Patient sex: M
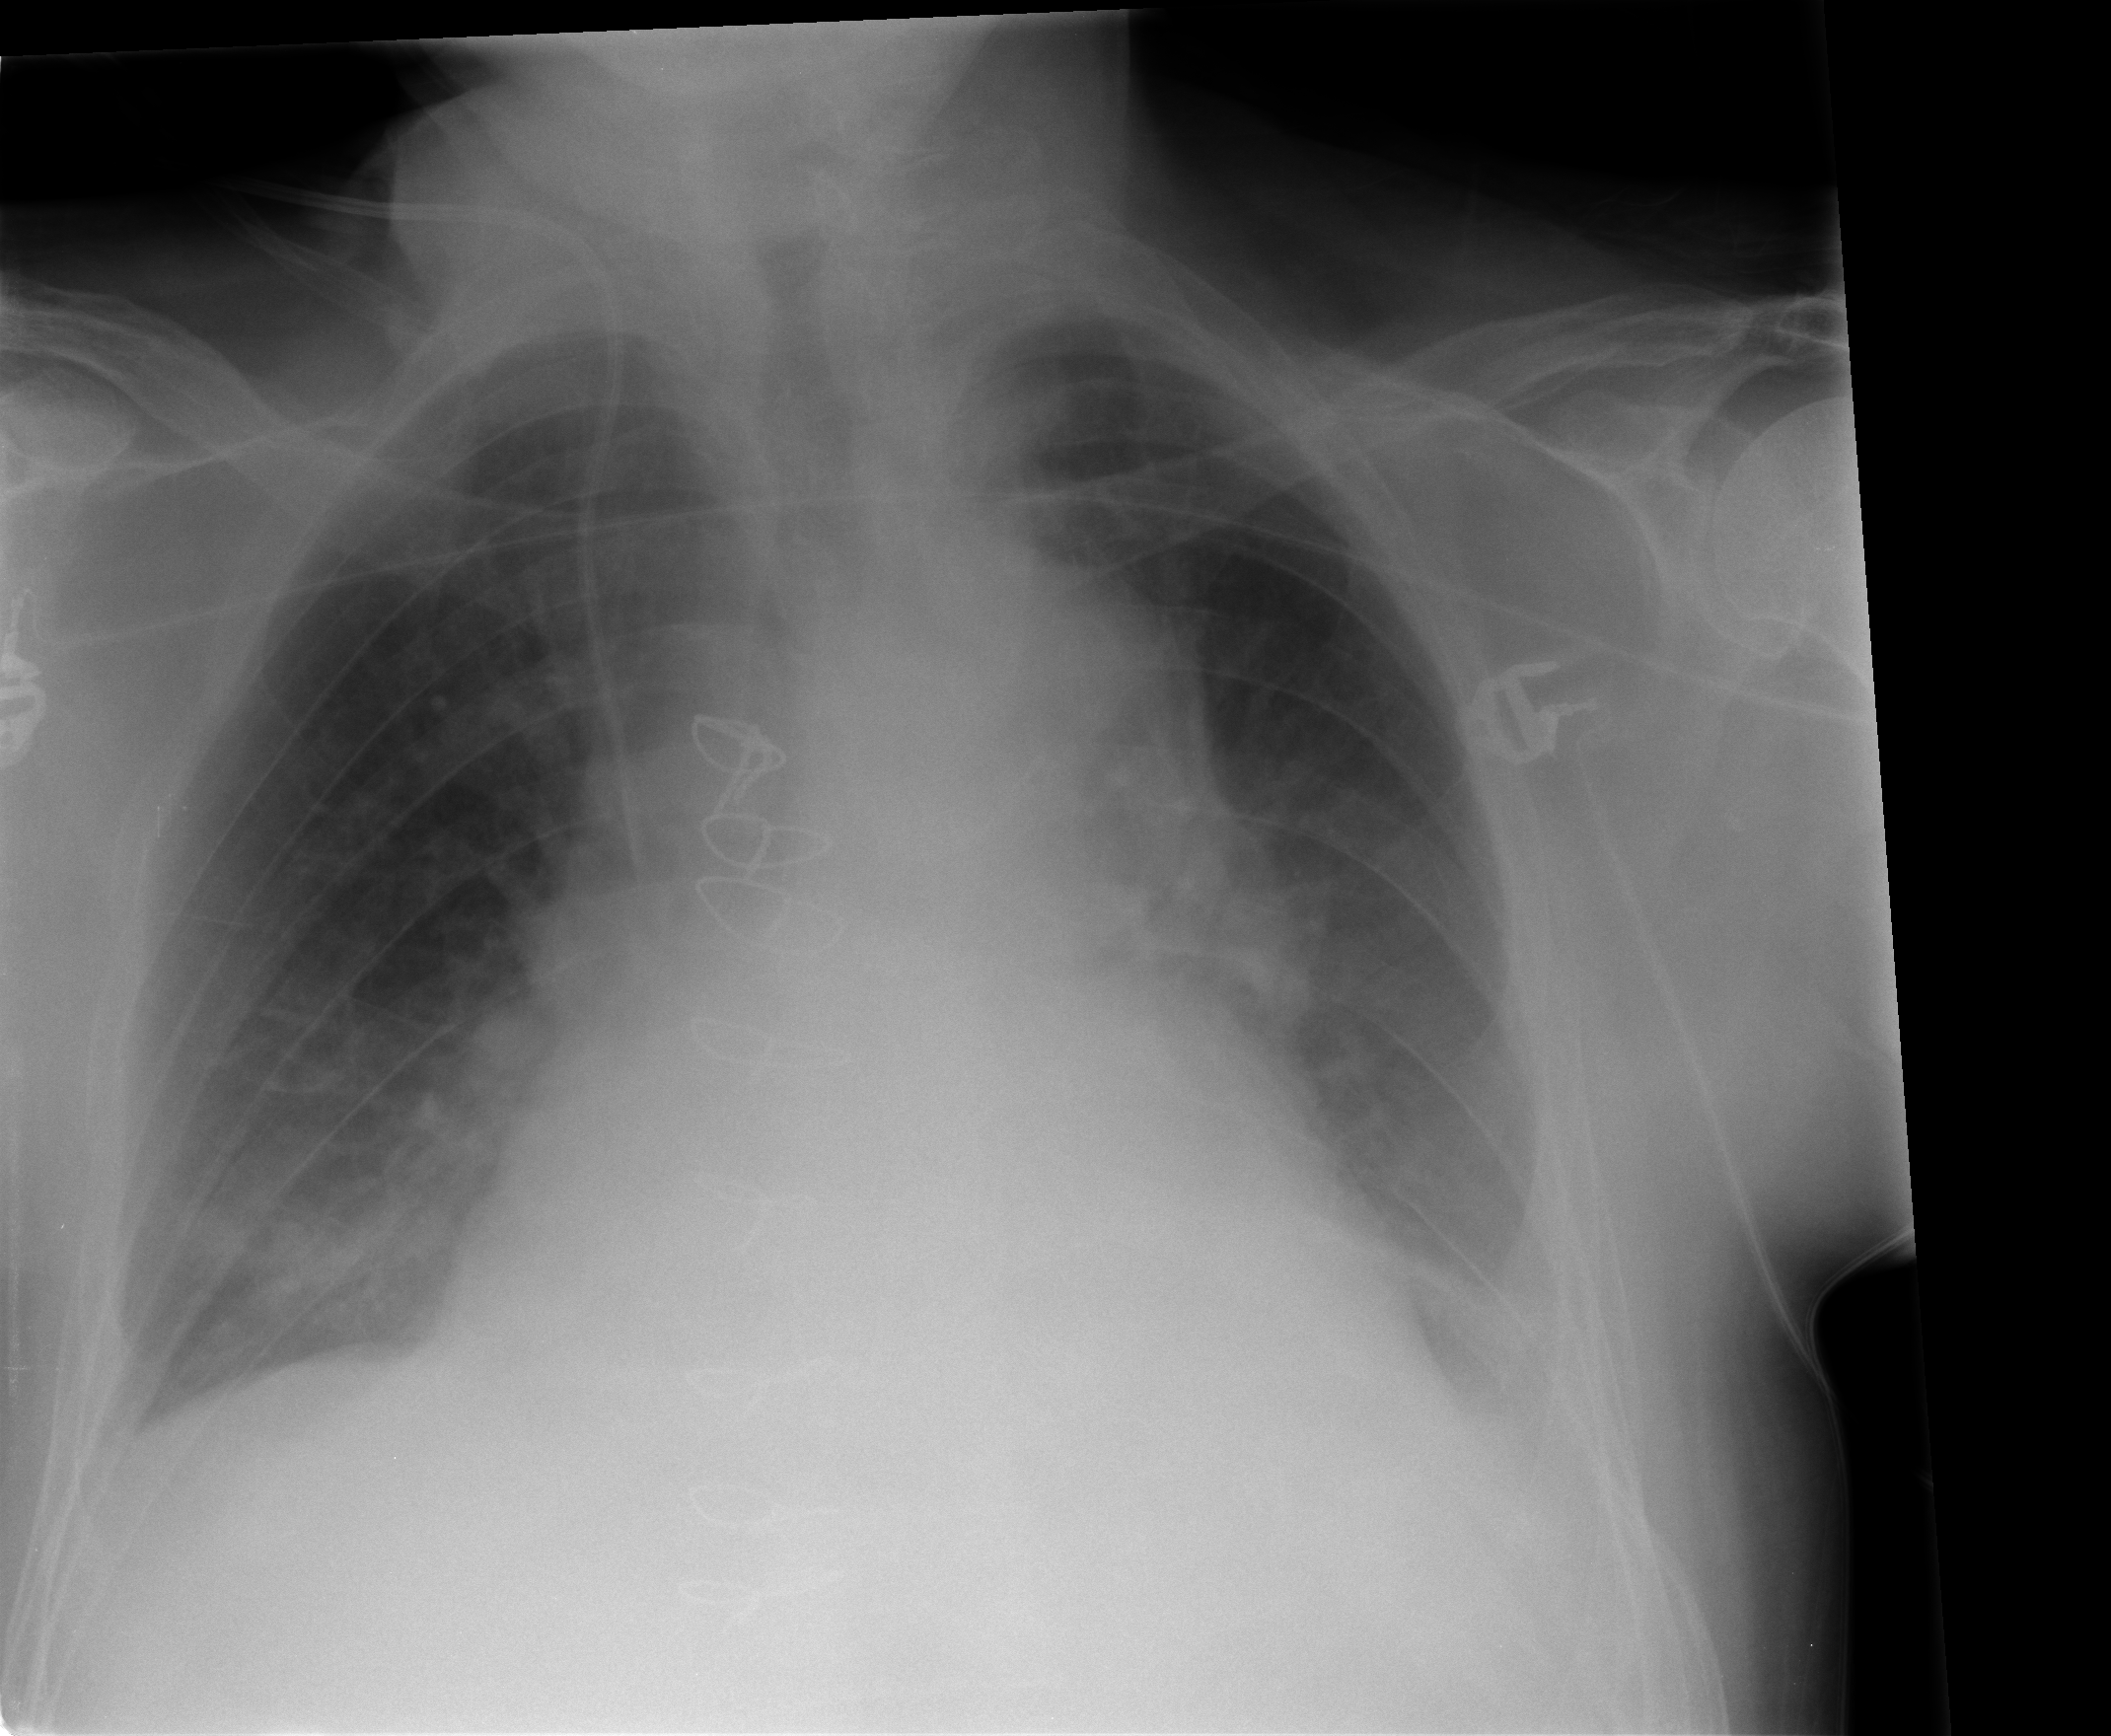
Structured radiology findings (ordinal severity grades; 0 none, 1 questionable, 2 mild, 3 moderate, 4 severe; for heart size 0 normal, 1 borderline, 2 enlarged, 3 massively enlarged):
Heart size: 2
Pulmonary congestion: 2
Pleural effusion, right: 2
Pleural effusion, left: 3
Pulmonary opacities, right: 2
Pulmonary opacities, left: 0
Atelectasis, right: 2
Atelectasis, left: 3